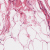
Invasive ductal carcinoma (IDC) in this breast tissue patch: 0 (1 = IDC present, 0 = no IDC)